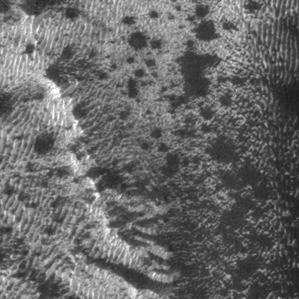
Label: frost